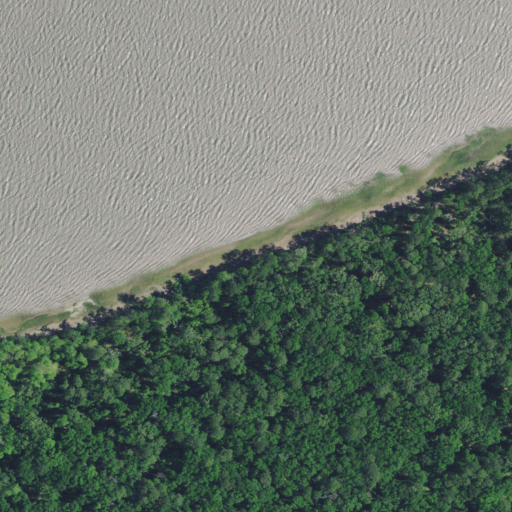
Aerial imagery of cliff(s) in South Carolina named Victoria Bluff containing open water, evergreen forest, mixed forest, herbaceous wetlands, and grassland